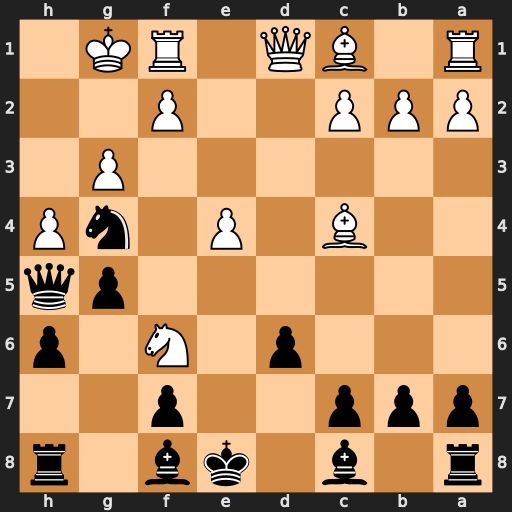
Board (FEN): r1b1kb1r/ppp2p2/3p1N1p/6pq/2B1P1nP/6P1/PPP2P2/R1BQ1RK1
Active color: b
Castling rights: kq
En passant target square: -
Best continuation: Nxf6 Qxh5 Nxh5